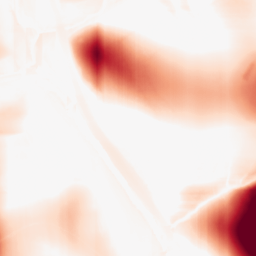
Category: morphological
Decomposition family: rolling_ball
Decomposition parameters: radius: 50
Upsampling method: cubic_mitchell
Upsampling parameters: scale: 2
Upsampling scale: 2